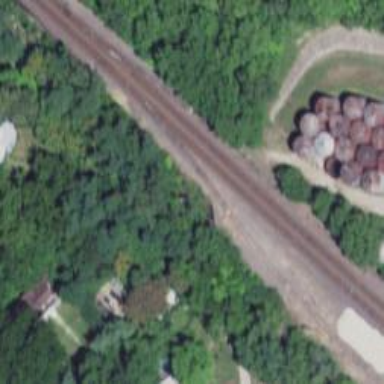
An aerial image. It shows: Rail spur service.